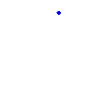
Particle: proton